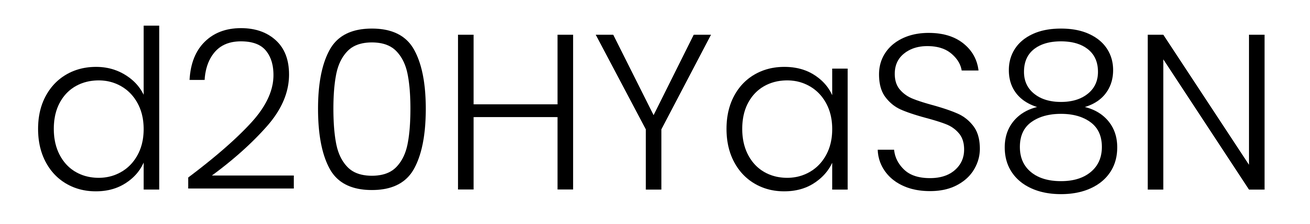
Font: Poppins-Light